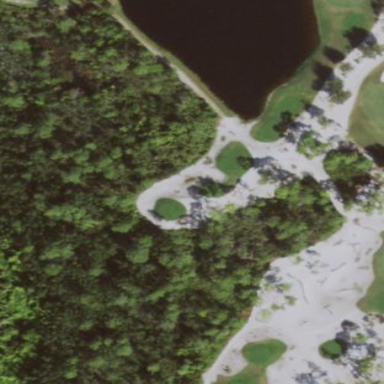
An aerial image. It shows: Rough area on grassy golf course.